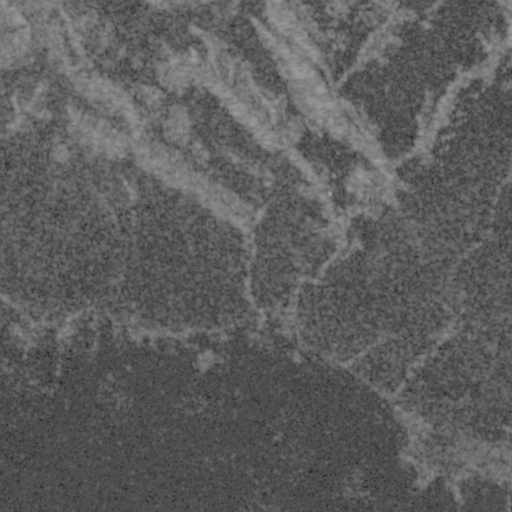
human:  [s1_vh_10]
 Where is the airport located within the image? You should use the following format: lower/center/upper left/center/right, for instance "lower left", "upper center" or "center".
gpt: The airport is located in the upper right of the image.
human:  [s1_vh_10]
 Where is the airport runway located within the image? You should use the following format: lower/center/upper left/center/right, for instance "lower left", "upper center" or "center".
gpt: The airport runway is located in the upper right of the image.
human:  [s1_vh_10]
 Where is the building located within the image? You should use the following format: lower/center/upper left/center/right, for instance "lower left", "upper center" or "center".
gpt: The building is located in the upper right of the image.
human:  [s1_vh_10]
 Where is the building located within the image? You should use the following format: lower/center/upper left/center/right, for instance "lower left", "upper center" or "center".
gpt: The building is located in the upper right of the image.
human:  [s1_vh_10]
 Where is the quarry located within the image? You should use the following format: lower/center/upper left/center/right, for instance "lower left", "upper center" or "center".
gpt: There is no quarry in the image.

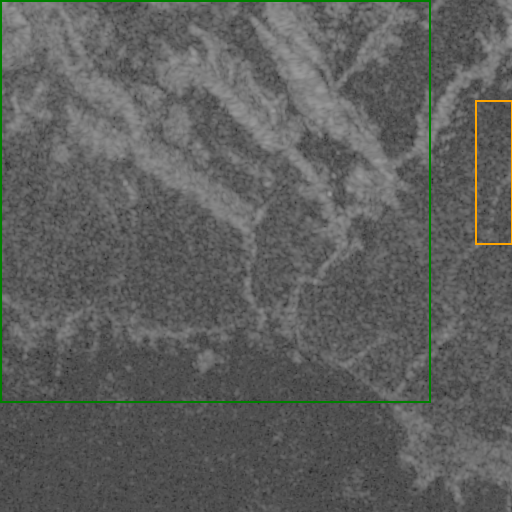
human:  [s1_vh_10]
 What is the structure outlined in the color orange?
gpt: The structure outlined in orange is an airport.
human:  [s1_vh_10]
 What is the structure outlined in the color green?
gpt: The structure outlined in green is a park.
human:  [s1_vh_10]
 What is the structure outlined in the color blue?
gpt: There is no blue outline.